Question: When i open my page, its navigation behaves different on chrome and Firefox, when I hover over it!
As stack-overflow do not allow me to post images(due to reputation<10) I have added images in link below please review it and answer!

"CSS" of the navigation is:
'''
#topnav{
height: 25px;
background-color: #33cc66;
border: 2px solid #545453;
border-top-left-radius: 2px;
border-top-right-radius: 2px;
text-transform: uppercase;
margin-top: 10px;
color: white;
}
#topnav a{
padding-left: 12px;
padding-right: 12px;
padding-top: 5px;
padding-bottom: 5px;
border-right: 2px solid #545453;
/*border-bottom: 1px solid #545453;*/
color:#fff;
float: left;
}
#topnav a:hover { background-color: #99e677;/*#b73b3b; */
padding-bottom: 3px;
border-bottom: 2px solid #545453;
}
'''
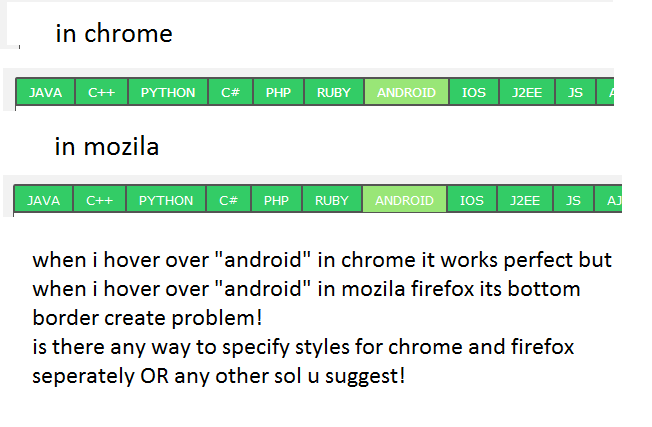
Answer: From what I can see - what you want is to change the background color on hover... so in your hover class remove:
'''
padding-bottom: 3px;
border-bottom: 2px solid #545453;
'''
Update your code to the following and I think you'll find it to work in all browsers.
<URL>
'''
#topnav{
background-color: #33cc66;
border: 2px solid #545453;
border-top-left-radius: 2px;
border-top-right-radius: 2px;
text-transform: uppercase;
margin-top: 10px;
color: white;
height: 25px;
line-height: 25px;
}
#topnav a{
padding: 0 12px;
border-right: 2px solid #545453;
color:#fff;
float: left;
}
#topnav a:hover {
background-color: #99e677;/*#b73b3b; */
}
'''
Very often, when your code renders differently in different in different browsers - that's a red light for you to stop and think: 'have I coded this correctly?'